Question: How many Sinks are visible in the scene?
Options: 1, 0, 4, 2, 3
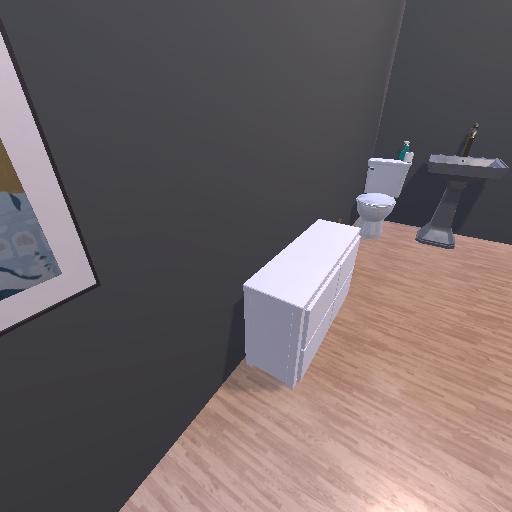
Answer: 1